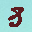
Label: 3